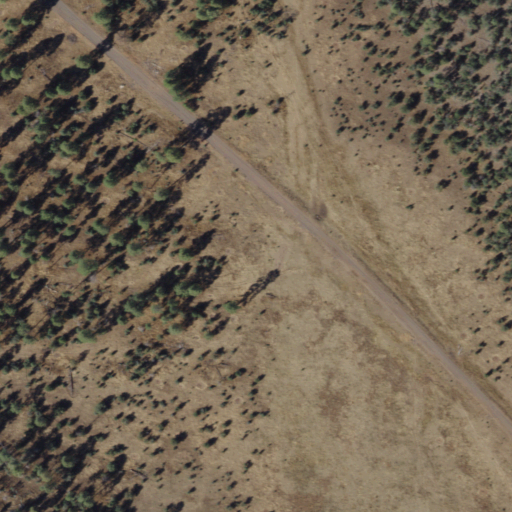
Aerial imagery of depression(s) in Arizona named Bobcat Basin containing evergreen forest, shrub, low intensity development, open development, and medium intensity development